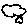
Label: cloud